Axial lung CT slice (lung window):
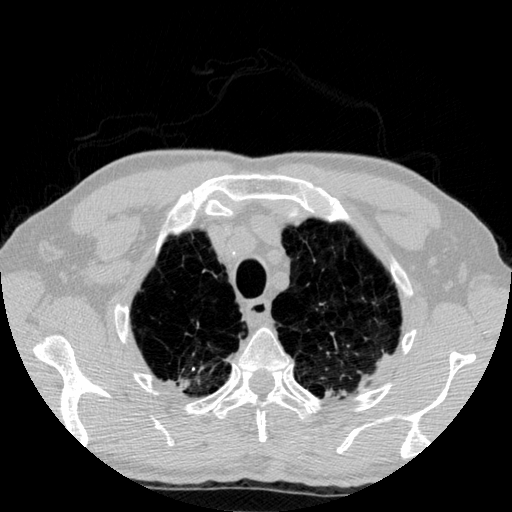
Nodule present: no